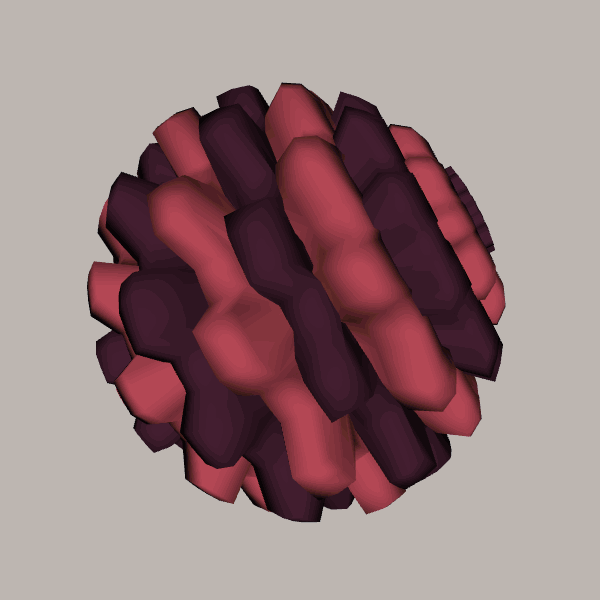
Background: light